Interaction volume radius: 10 \u00c5
Interaction volume height: 20 \u00c5
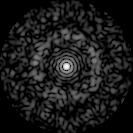
Disorder parameter: 0.84